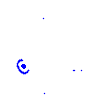
Particle: electron